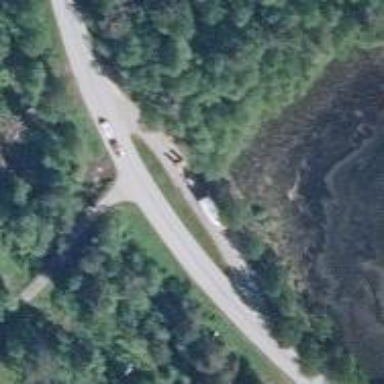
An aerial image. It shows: Rest area along the road.